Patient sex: F
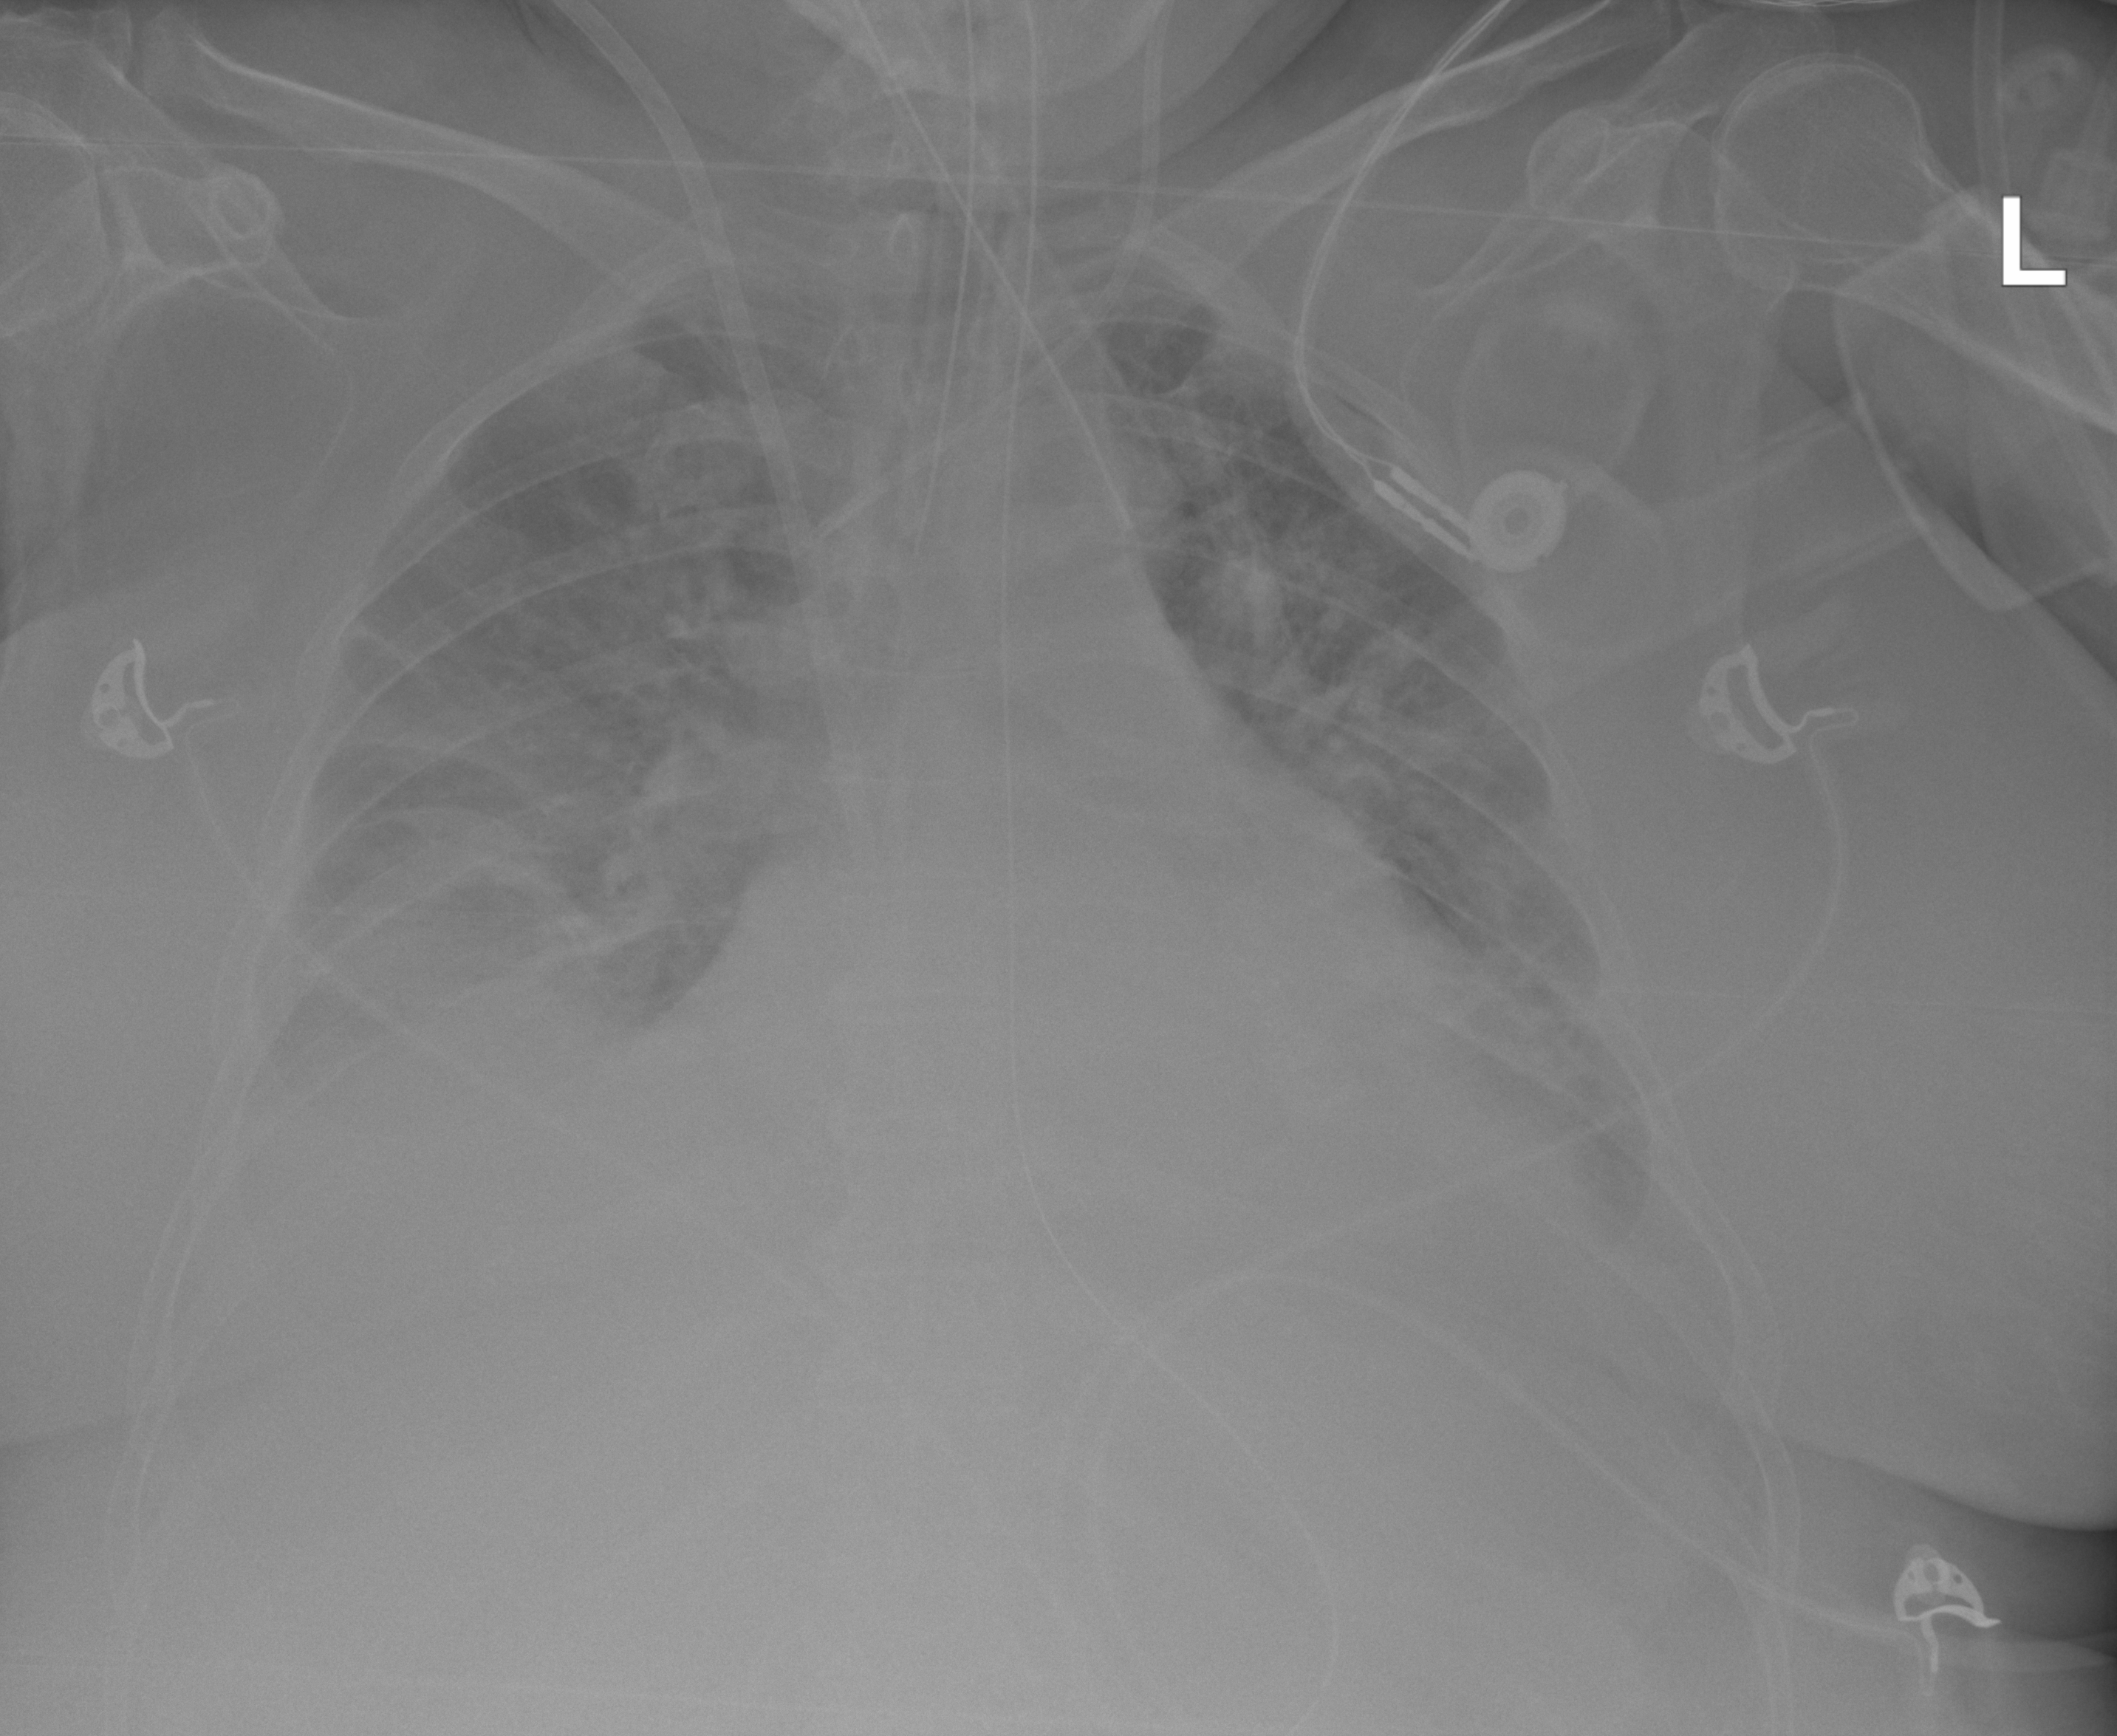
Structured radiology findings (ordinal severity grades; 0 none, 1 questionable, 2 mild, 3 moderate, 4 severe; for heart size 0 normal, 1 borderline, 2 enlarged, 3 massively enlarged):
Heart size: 2
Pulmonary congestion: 2
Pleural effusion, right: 2
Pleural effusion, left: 2
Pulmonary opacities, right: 2
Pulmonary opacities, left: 3
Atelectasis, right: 2
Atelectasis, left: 3